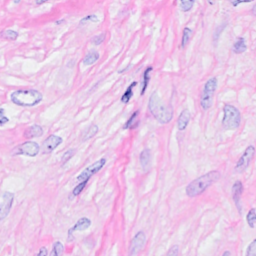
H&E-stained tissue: Breast